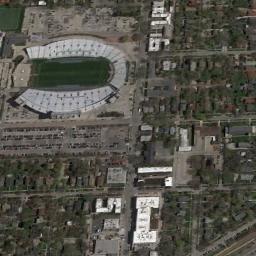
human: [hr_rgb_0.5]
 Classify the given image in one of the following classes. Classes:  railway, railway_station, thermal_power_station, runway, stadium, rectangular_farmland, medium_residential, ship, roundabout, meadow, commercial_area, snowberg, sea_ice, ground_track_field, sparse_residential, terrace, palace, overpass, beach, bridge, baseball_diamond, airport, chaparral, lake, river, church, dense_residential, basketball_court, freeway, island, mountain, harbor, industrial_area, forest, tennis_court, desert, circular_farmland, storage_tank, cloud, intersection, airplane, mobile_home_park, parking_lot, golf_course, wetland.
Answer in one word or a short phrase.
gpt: stadium